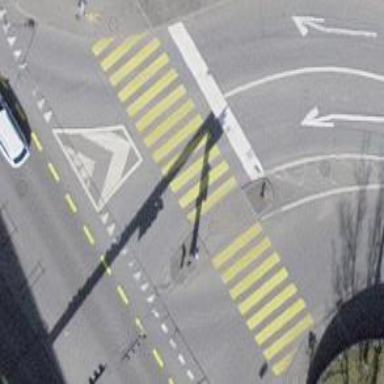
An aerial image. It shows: Crossing with traffic signals.